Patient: sex M, age 36
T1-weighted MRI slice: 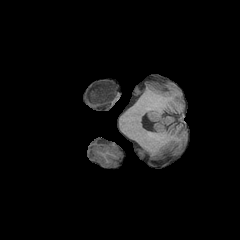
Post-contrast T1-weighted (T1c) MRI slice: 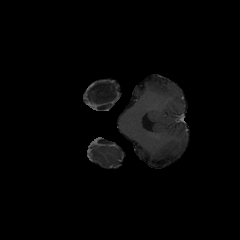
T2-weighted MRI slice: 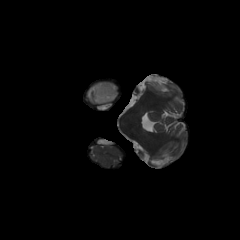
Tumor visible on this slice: yes
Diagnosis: Astrocytoma, IDH-mutant
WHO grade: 4